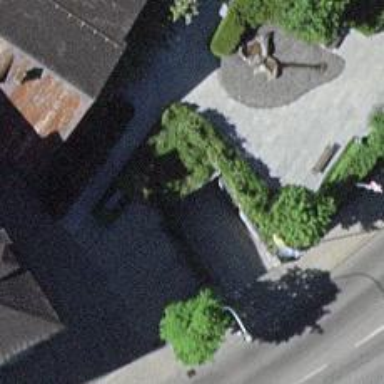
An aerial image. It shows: Parking entrance.